Interaction volume radius: 5 \u00c5
Interaction volume height: 25 \u00c5
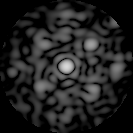
Disorder parameter: 0.5566